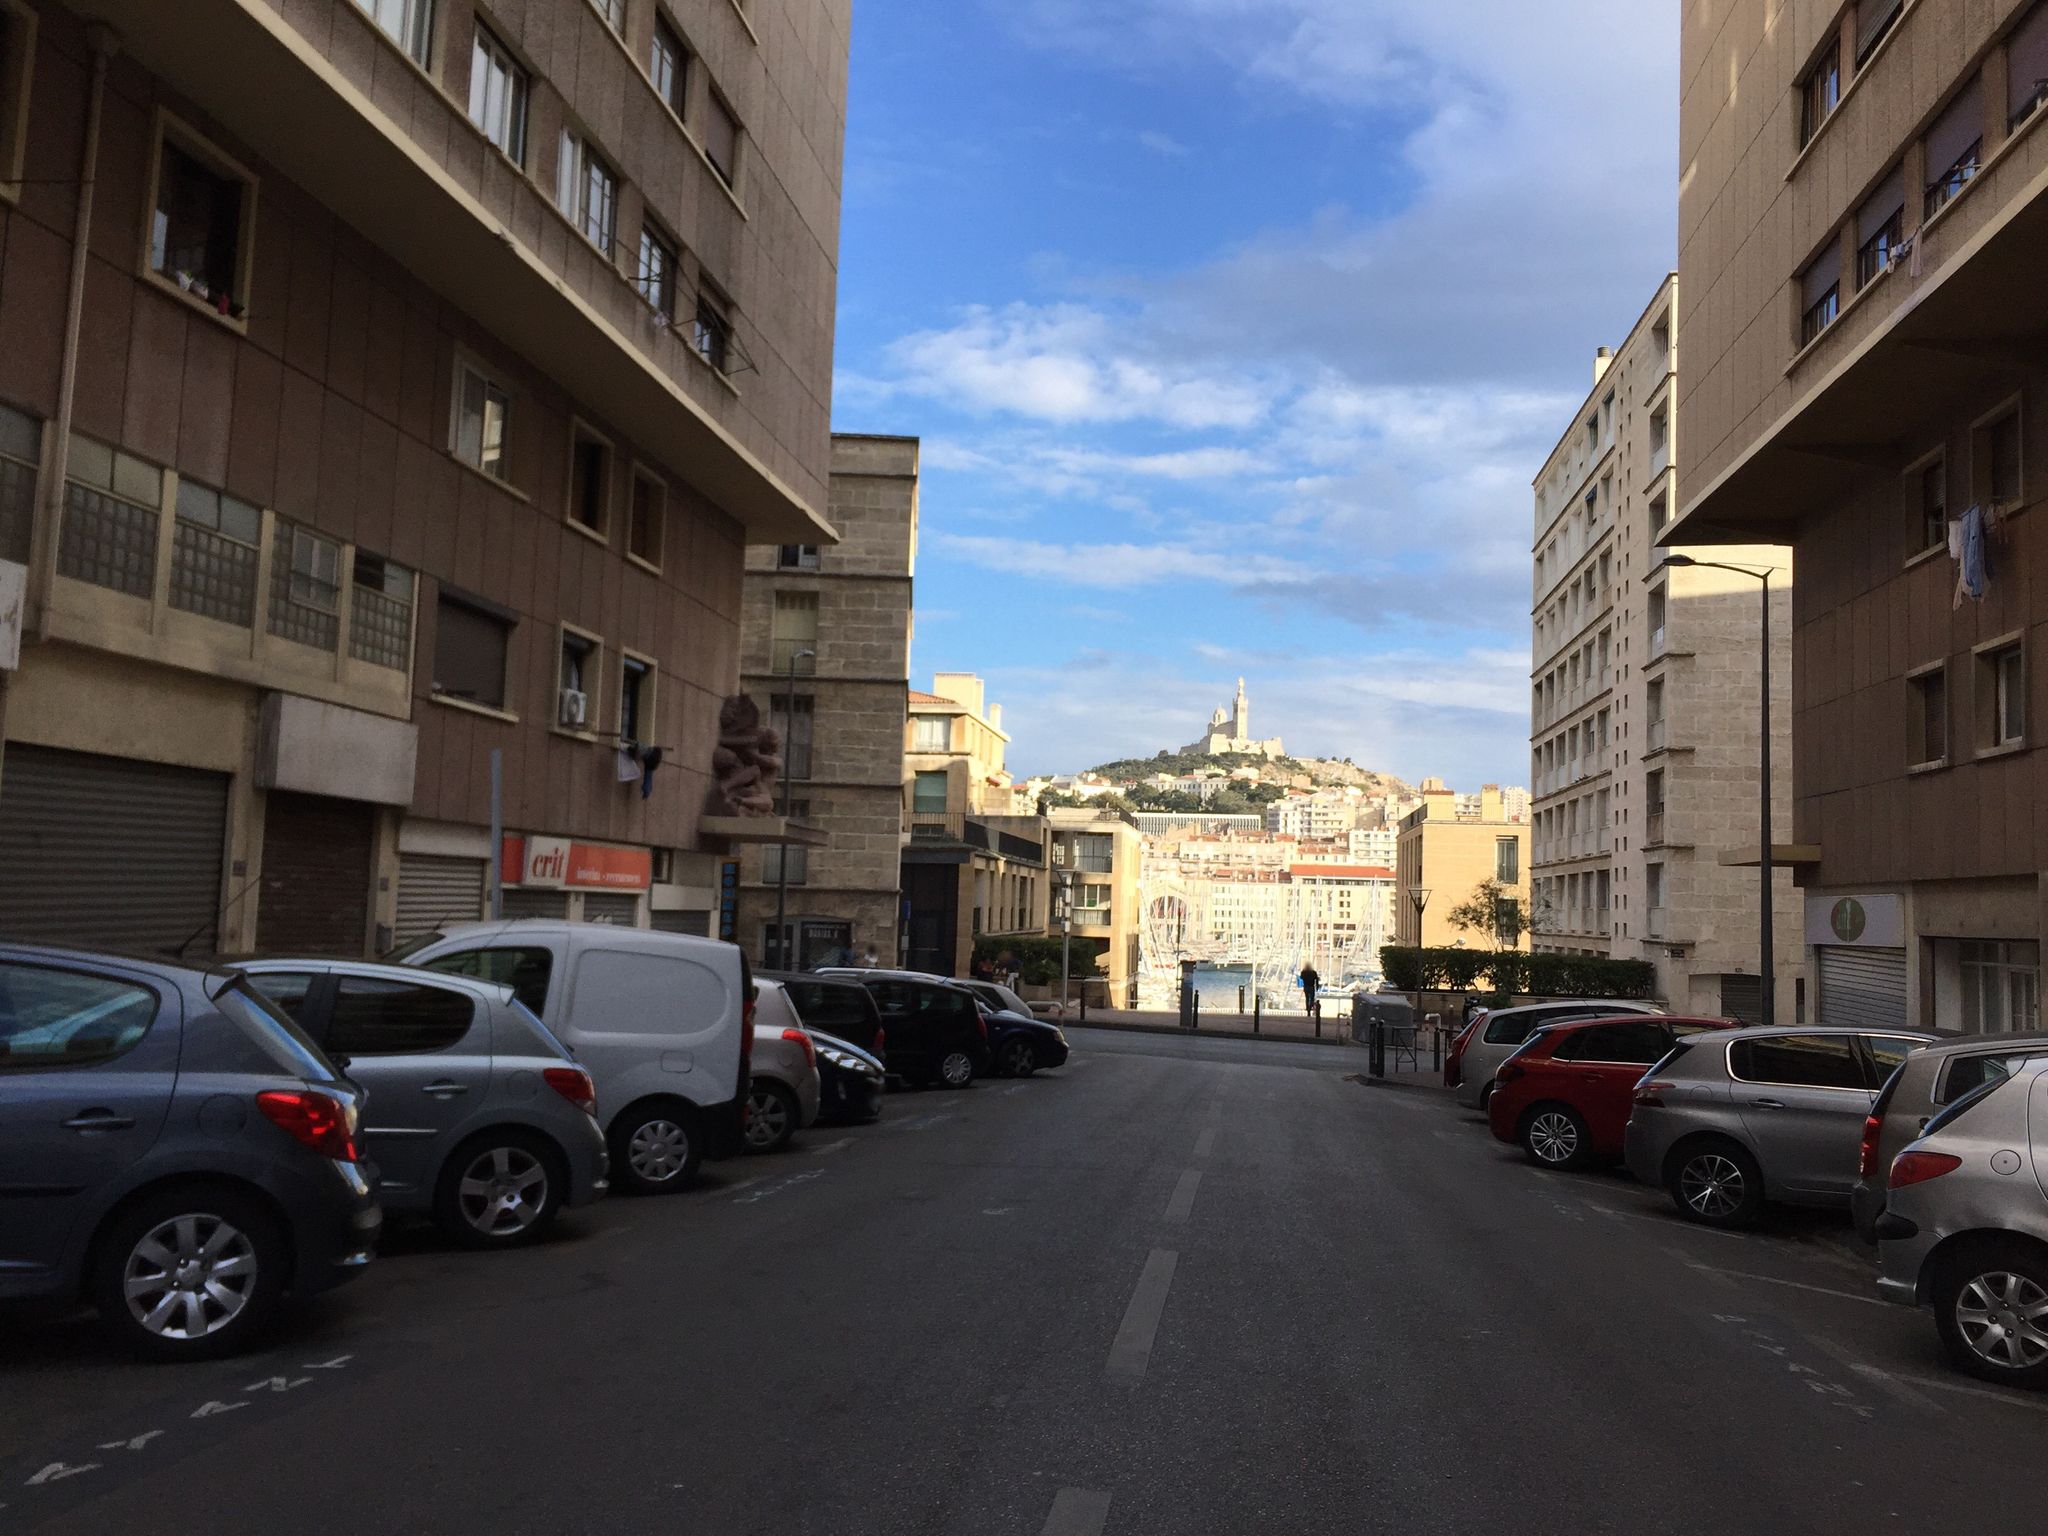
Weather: clear
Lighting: day
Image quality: good
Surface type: driving surface
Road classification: steps, residential, pedestrian
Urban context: urban centre
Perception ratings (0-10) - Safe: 4.59, Lively: 9.3, Beautiful: 6.83, Boring: 3.61, Depressing: 4.15, Wealthy: 7.47